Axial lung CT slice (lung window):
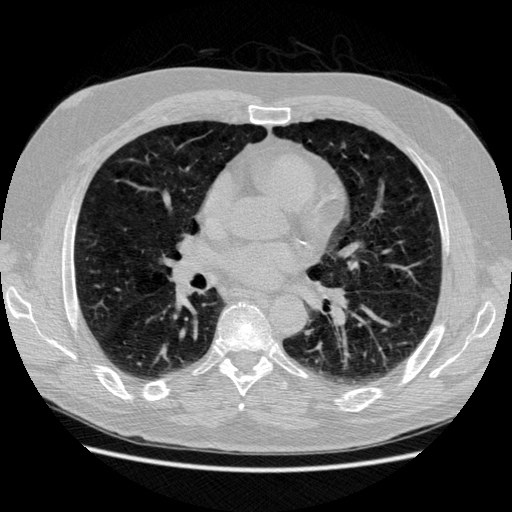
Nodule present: no